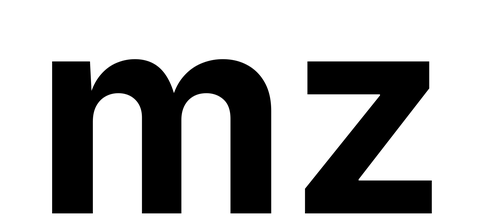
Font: Inter_Bold